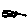
Label: car